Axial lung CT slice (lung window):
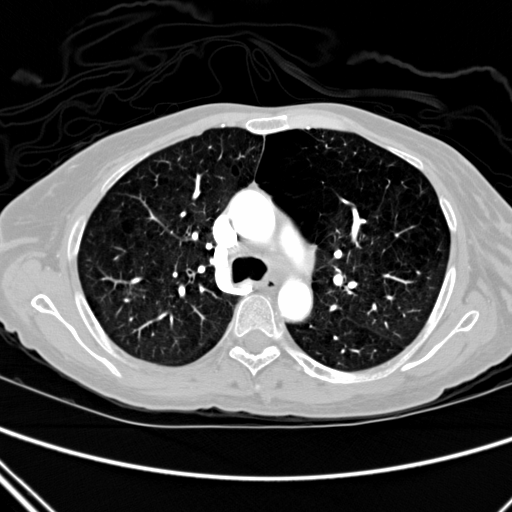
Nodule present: no